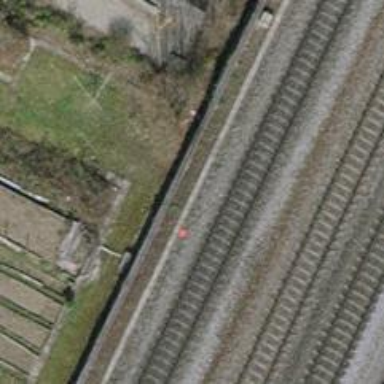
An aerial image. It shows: Single-track electrified railway with contact line.